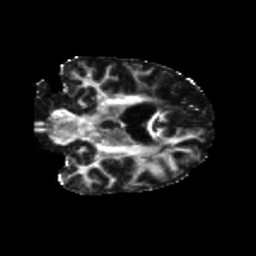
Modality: FA
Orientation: coronal
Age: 76
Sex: female
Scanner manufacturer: siemens
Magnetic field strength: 3 T
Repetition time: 5.25 s
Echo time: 0.08 s